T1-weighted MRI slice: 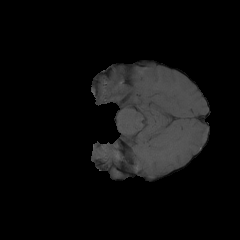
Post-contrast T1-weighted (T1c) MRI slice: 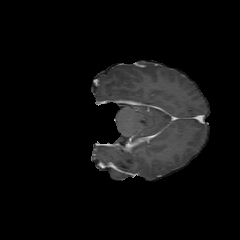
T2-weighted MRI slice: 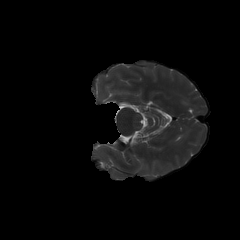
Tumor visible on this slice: no